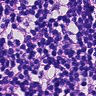
Metastatic tissue present: yes